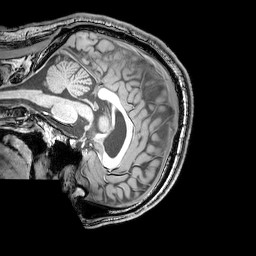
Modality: T1w
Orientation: sagittal
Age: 24
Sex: male
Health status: healthy
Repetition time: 0.081 s
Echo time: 0.037 s